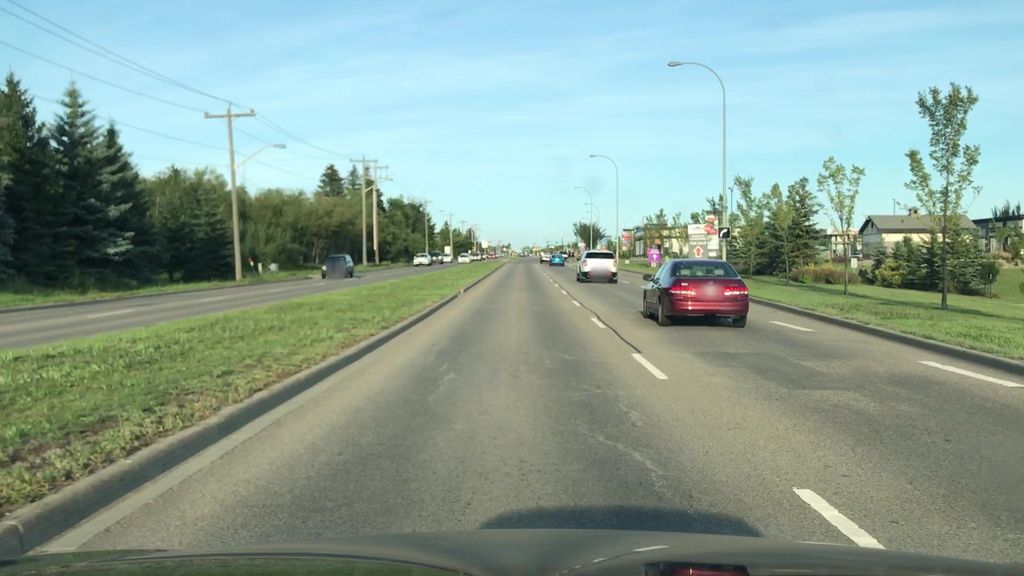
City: edmonton